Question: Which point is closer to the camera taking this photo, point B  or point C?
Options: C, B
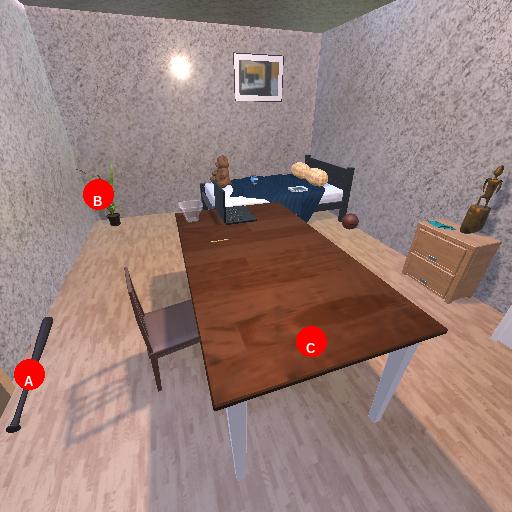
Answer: C